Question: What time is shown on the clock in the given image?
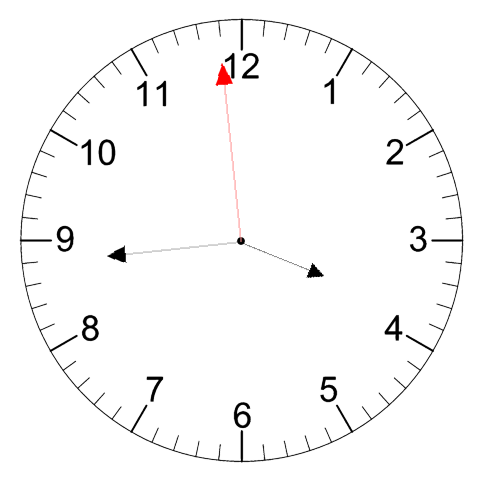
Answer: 03:43:59